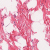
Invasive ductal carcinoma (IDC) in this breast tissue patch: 0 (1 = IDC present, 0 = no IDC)